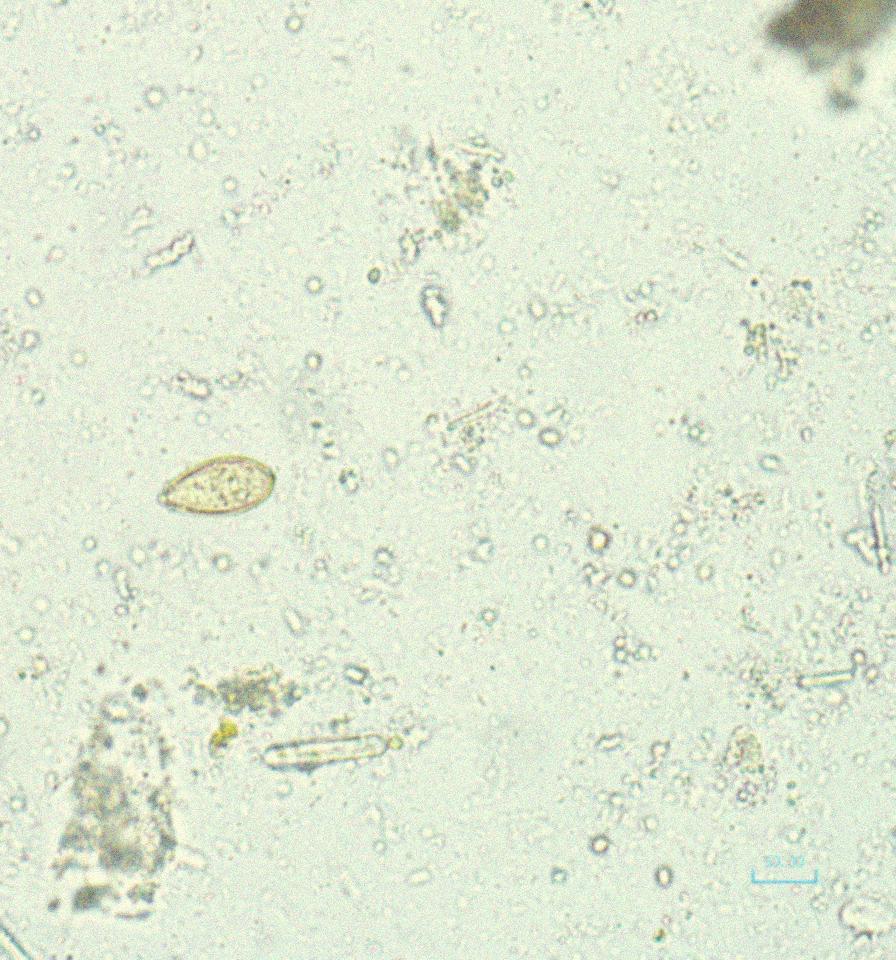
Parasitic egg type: Opisthorchis viverrine